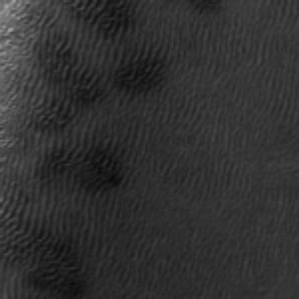
Label: frost